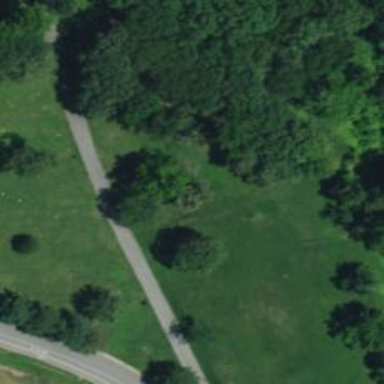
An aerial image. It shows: Disc golf tee.